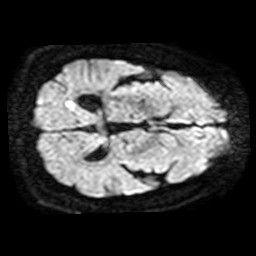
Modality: TRACE
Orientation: axial
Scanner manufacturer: philips
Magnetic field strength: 1.5 T
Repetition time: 3.115 s
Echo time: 0.06129 s